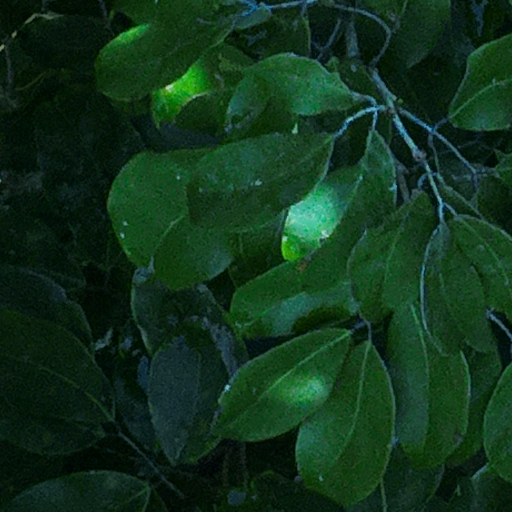
Species: Prioria copaifera
GBIF accepted scientific name: Prioria copaifera
Crown area (m\u00b2): 330.212